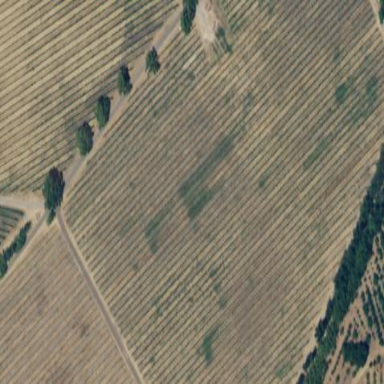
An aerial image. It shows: Vineyard where grapes are grown.